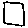
Label: square